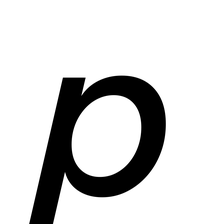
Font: InstrumentSans-Italic_Medium_Italic